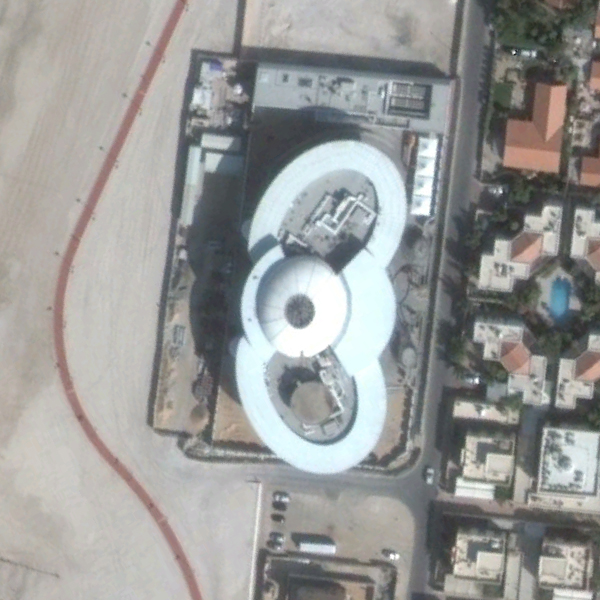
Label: Center